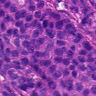
Metastatic tissue present: yes